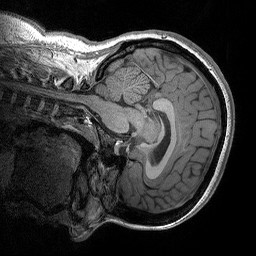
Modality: T1w
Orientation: sagittal
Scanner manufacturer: siemens
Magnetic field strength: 3 T
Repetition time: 2.3 s
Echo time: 0.00298 s